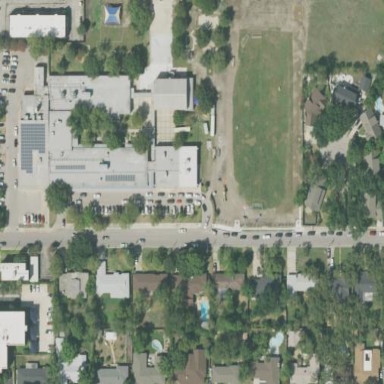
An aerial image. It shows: Kindergarten.